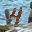
Label: 4